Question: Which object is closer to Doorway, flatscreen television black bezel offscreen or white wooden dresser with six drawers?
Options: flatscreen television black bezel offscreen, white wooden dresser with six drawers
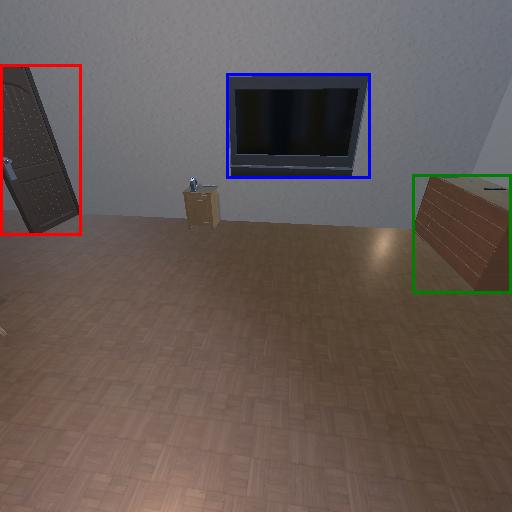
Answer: flatscreen television black bezel offscreen